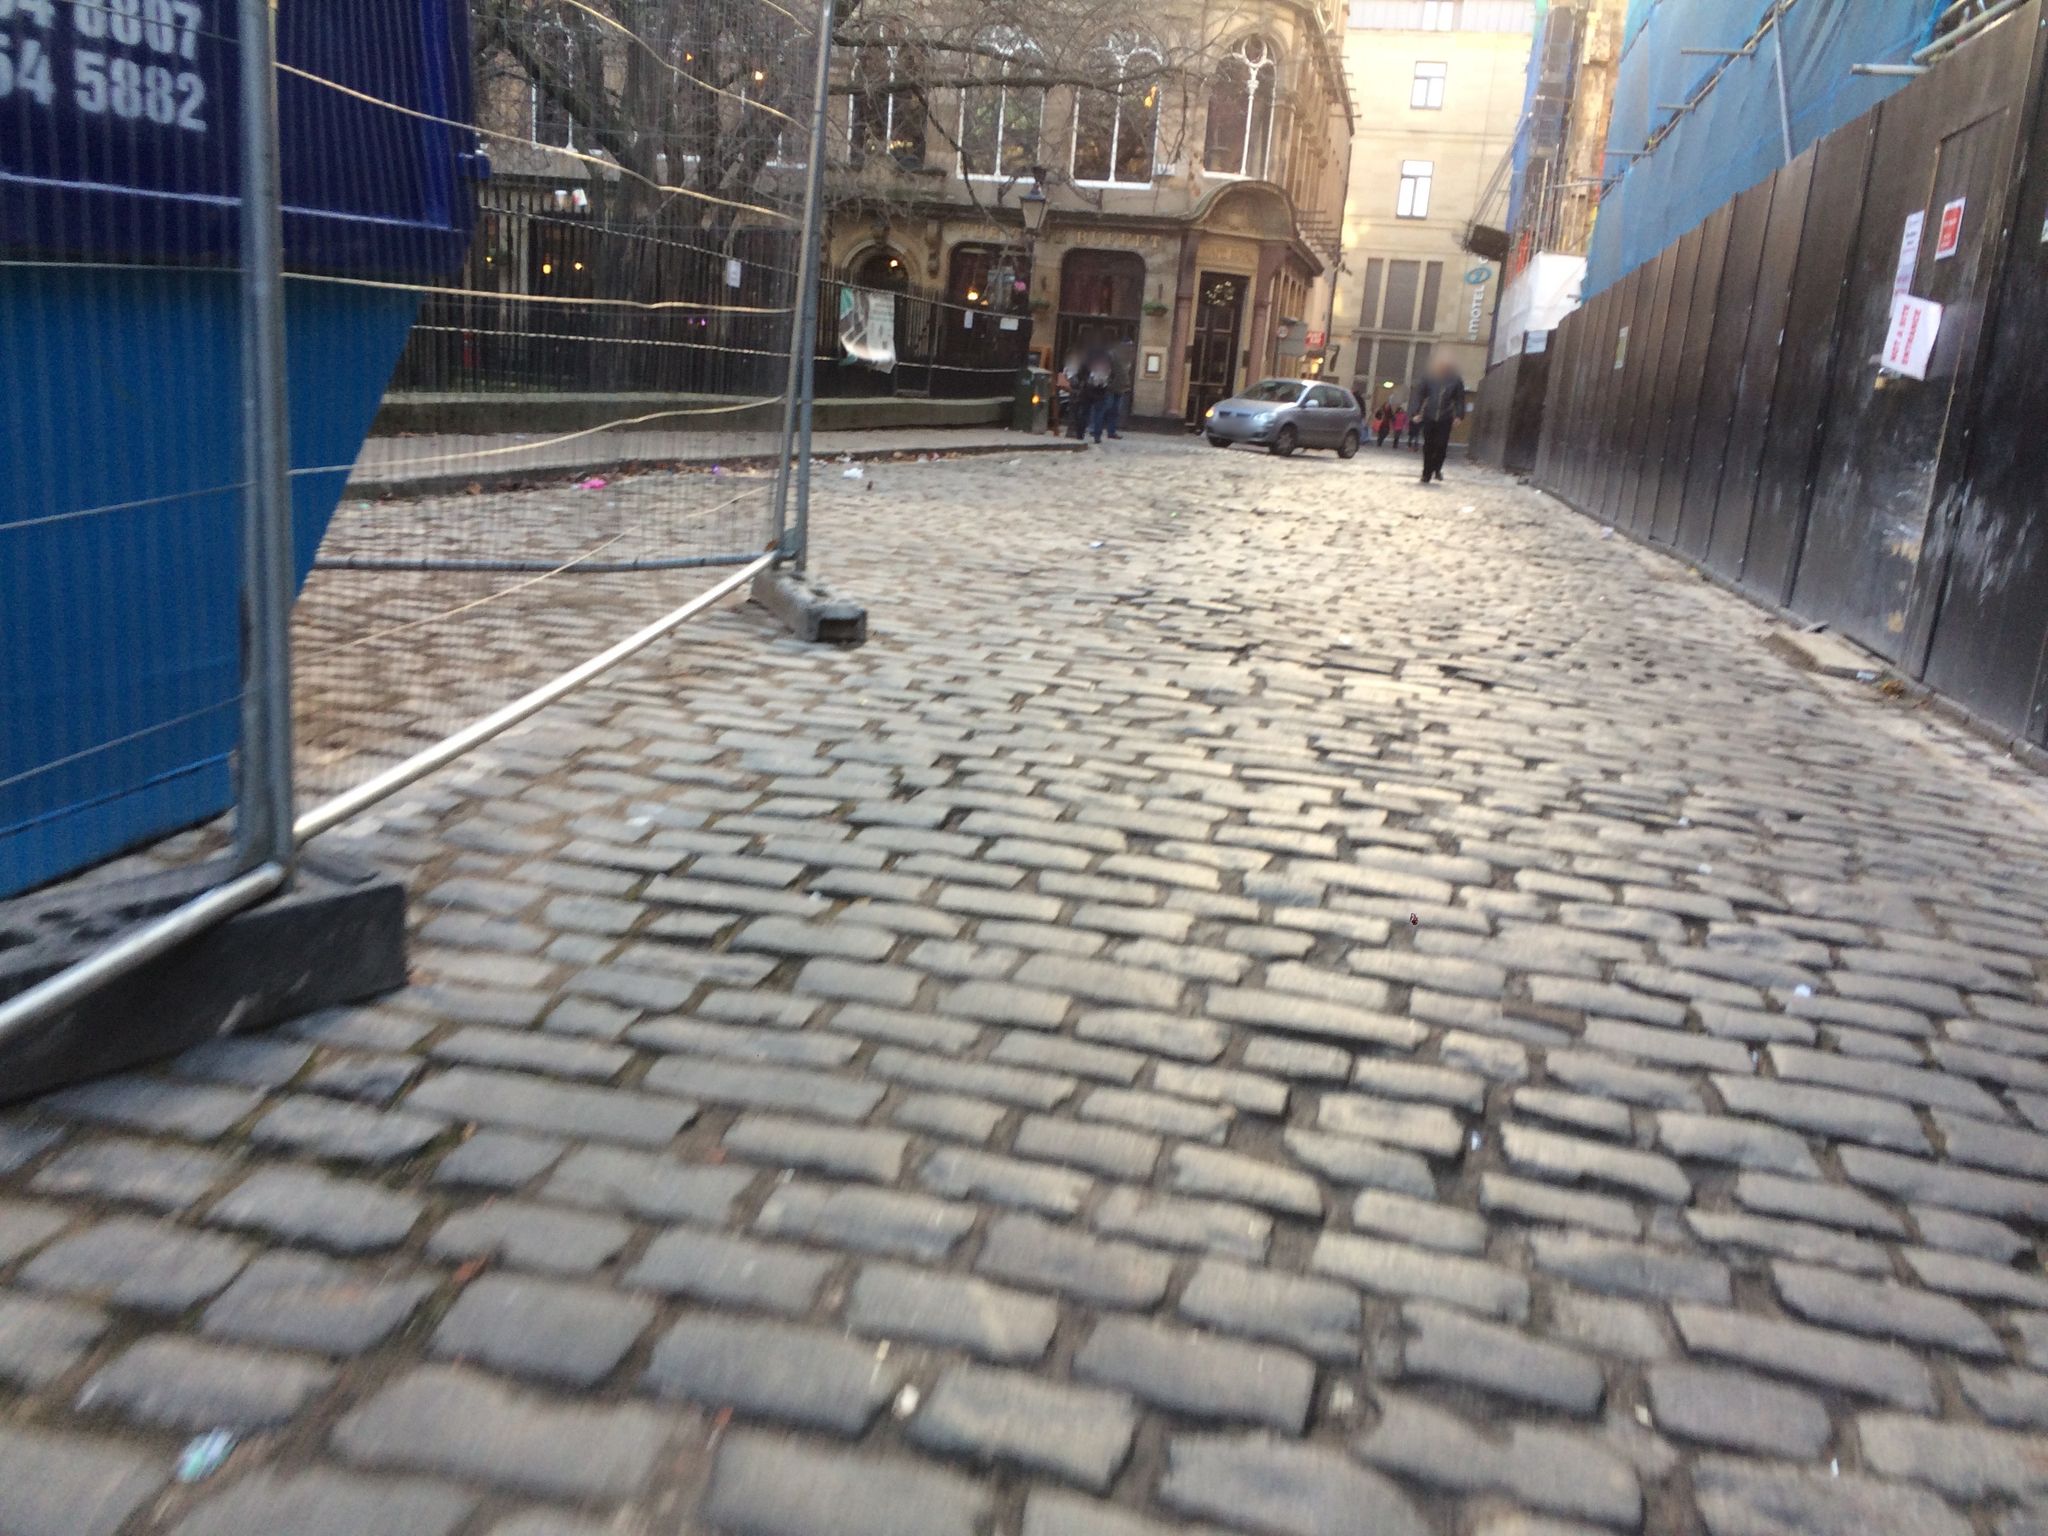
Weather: snowy
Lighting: day
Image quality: good
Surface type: walking surface
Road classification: steps, footway, unclassified
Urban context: urban centre
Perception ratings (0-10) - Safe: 2.14, Lively: 5.34, Beautiful: 6.07, Boring: 2.97, Depressing: 5.38, Wealthy: 5.2